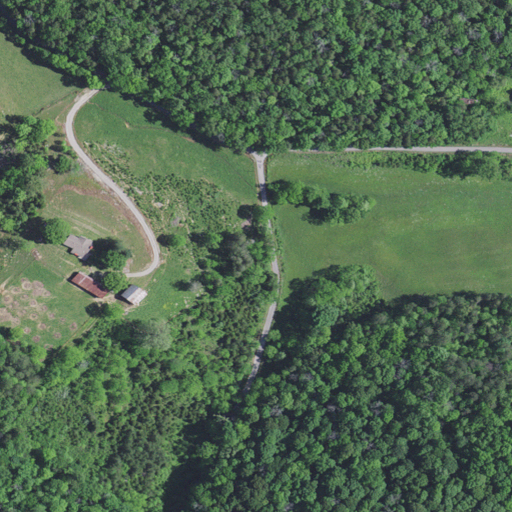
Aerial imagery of valley in Kentucky named Sugar Tree Hollow containing deciduous forest, pasture, mixed forest, open development, low intensity development, and grassland